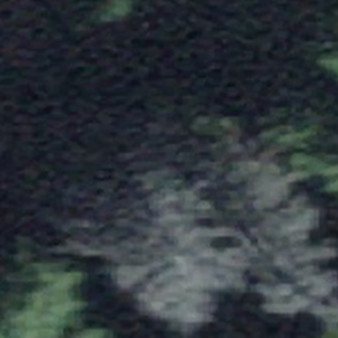
Label: other